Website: ulta-beauty
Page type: customer-info-address
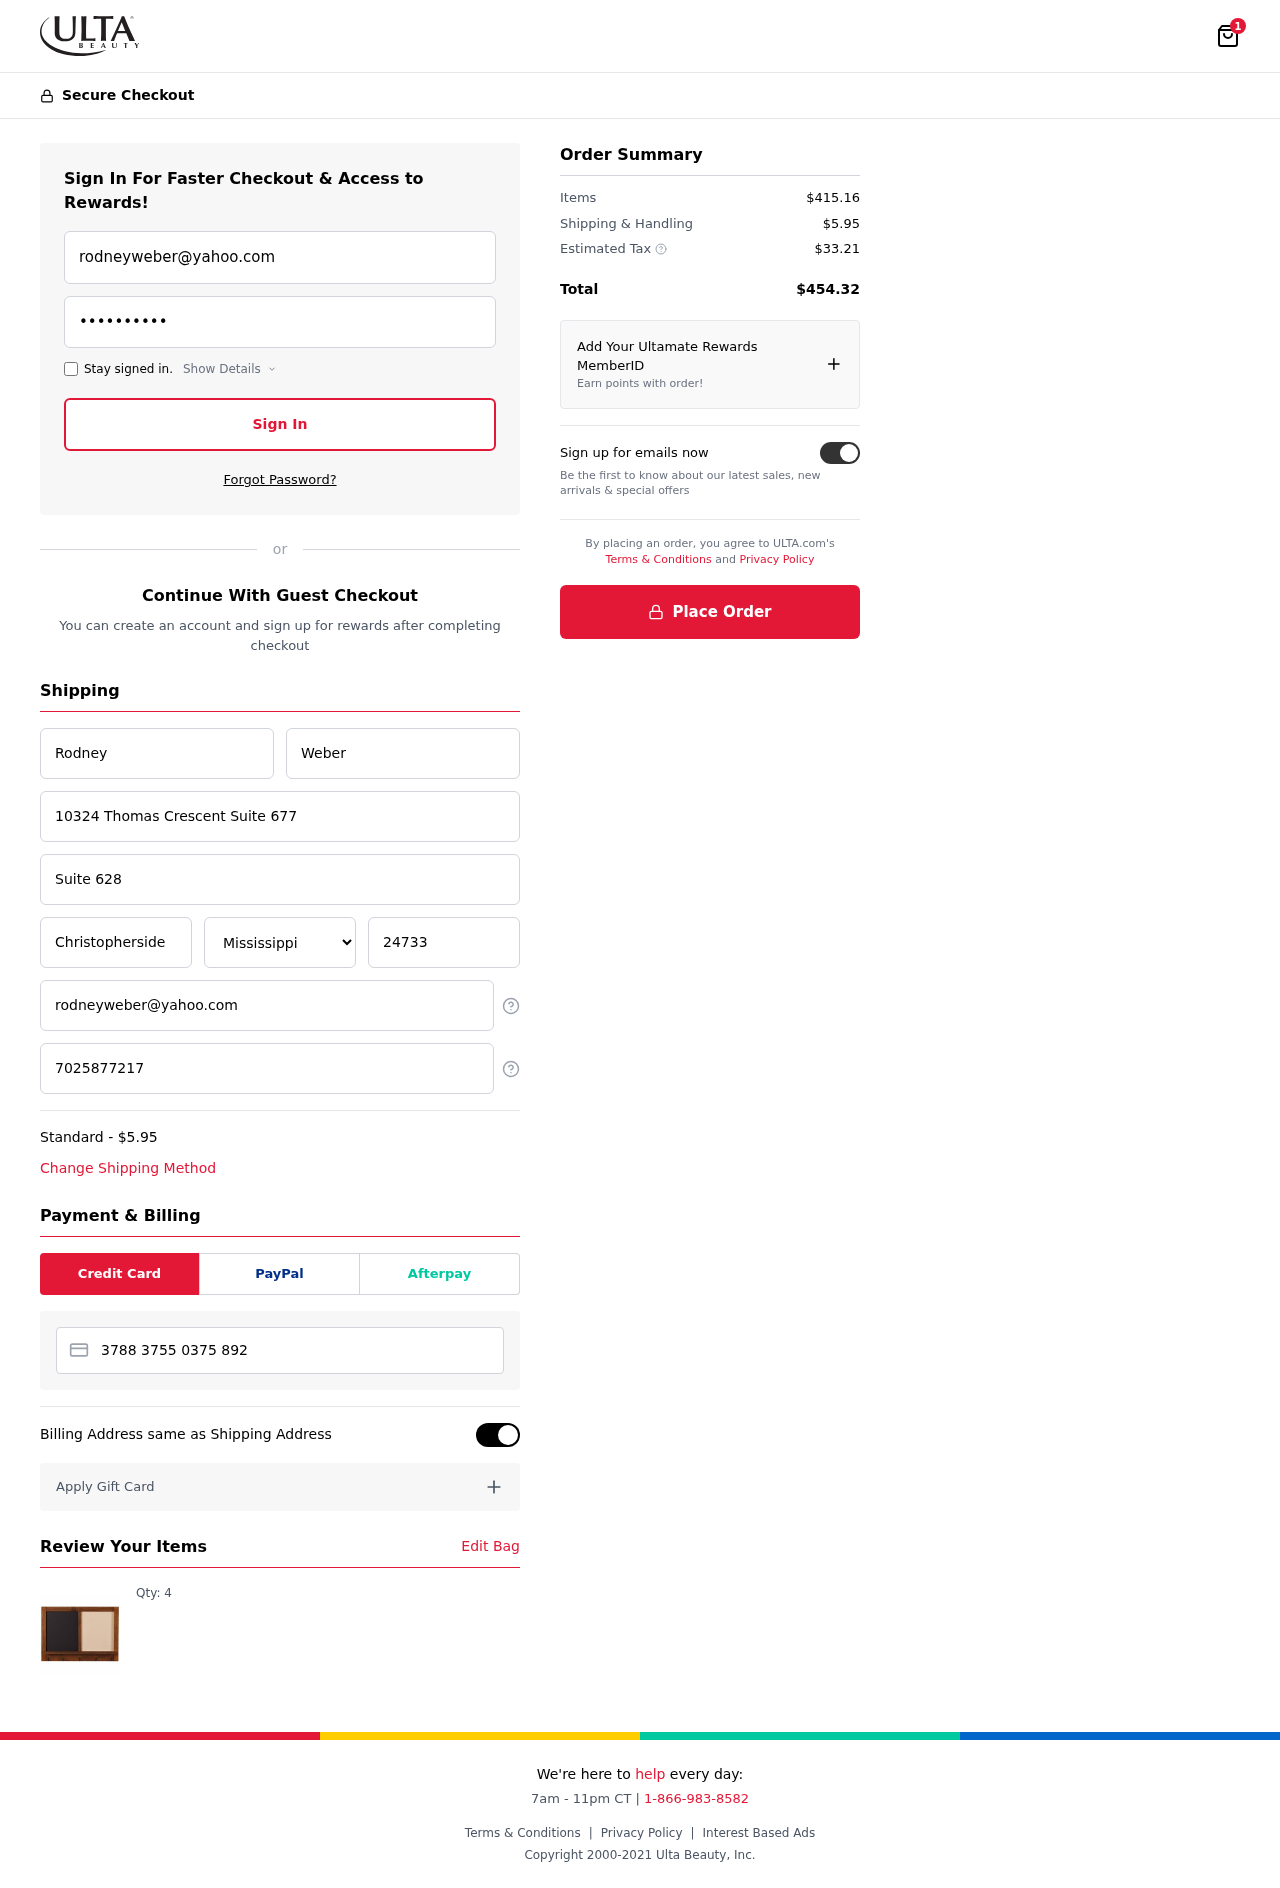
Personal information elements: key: PII_CARD_NUMBER
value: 3788 3755 0375 892
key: PII_CITY
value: Christopherside
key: PII_EMAIL
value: rodneyweber@yahoo.com
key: PII_FIRSTNAME
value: Rodney
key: PII_LASTNAME
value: Weber
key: PII_PHONE
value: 7025877217
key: PII_POSTCODE
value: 24733
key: PII_STATE
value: Mississippi
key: PII_STREET
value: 10324 Thomas Crescent Suite 677
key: PII_STREET2
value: Suite 628
Product elements: key: PRODUCT1_QUANTITY
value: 4
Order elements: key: ORDER_NUM_ITEMS
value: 1
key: ORDER_SHIPPING_COST
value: $5.95
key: ORDER_ITEMS_TOTAL
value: $415.16
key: ORDER_SHIPPING_COST2
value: $5.95
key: ORDER_TAX
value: $33.21
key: ORDER_TOTAL
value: $454.32